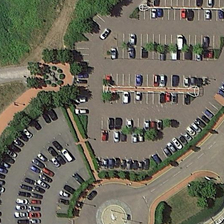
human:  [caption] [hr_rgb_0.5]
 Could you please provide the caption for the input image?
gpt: many cars are in an irregular parking lot surrounded by some green trees .

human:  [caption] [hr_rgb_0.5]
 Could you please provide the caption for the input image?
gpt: many cars are in an irregular parking lot surrounded by some green trees .

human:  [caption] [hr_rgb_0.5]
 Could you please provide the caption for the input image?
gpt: many cars are in an irregular parking lot surrounded by some green trees .

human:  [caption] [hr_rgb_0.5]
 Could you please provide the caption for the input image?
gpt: many cars are in an irregular parking lot surrounded by some green trees .

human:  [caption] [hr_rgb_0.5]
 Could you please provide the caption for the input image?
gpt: many cars are in an irregular parking lot surrounded by some green trees .